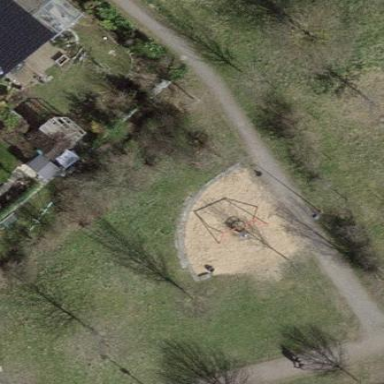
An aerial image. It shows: Playground area for leisure land.